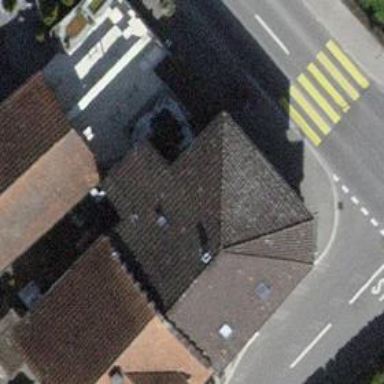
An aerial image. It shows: Restaurant.